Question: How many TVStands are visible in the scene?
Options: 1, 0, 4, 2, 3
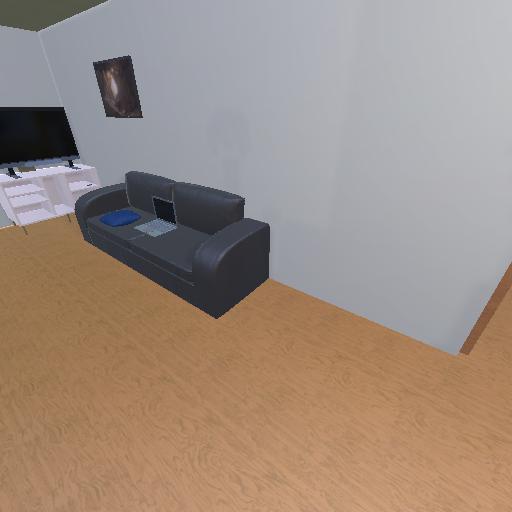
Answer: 1